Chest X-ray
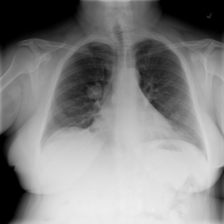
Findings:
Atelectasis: negative
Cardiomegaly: negative
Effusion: negative
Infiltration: positive
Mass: positive
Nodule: negative
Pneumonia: negative
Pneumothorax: negative
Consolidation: negative
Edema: negative
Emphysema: negative
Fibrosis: negative
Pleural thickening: negative
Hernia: negative